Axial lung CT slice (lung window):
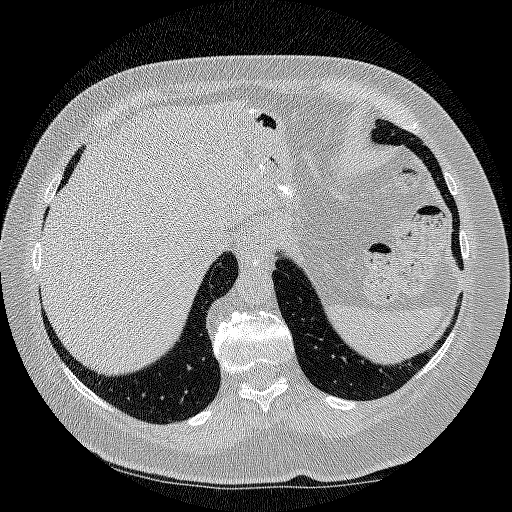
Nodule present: no